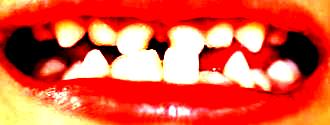
Condition: hypodontia